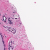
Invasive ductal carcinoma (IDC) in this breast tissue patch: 0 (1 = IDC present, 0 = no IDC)